Question: I am trying to rotate regular bitmap around X, Y and Z axis using canvas and matrix. I could use OpenGL but I think it would be overkill to achieve such a simple effect as I am pretty sure this is possible using just canvas, bitmap and matrix.
I tried using camera and its rotateX, rotateY and rotateZ method and then applying that matrix to canvas but for some reason I can get it to rotate the bitmap around it center!
I can't find method to change the rotate origin so I decided to translate the camera so its at center of bitmap and afterwards translate it back, but whatever I try the bitmap doesn't get translated by its center...
'''
camera.save();
camera.translate(-(team.getWidth() / 2), (team.getHeight() / 2), 0f);
rotateY += 1f;
camera.rotateY(rotateY);
camera.translate((team.getWidth() / 2), -(team.getHeight() / 2), 0f);
camera.applyToCanvas(canvas);
camera.restore();
/* code that has nothing to do with this..(fading) */
canvas.drawBitmap(team, null, rect, paint);
'''
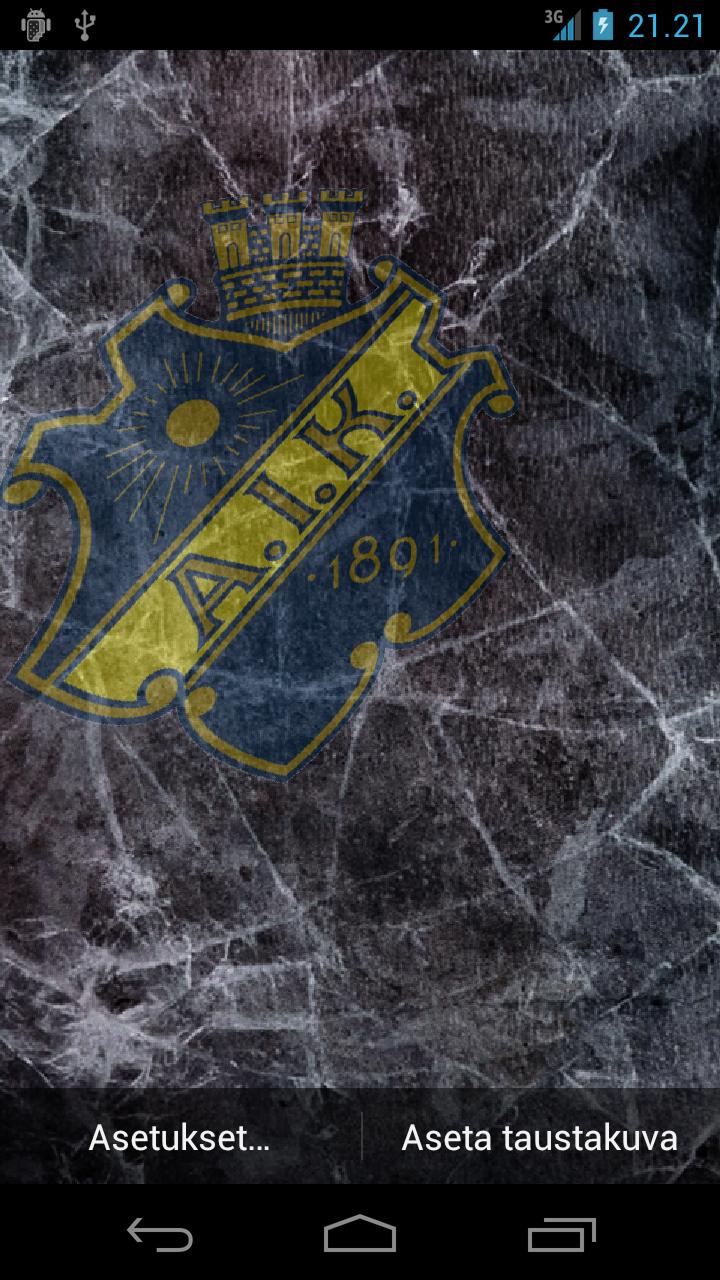
Answer: Rotate3DAnimation is the answer for you. Here is the <URL>
And here is the tutorial too:
<URL> of 3D flip